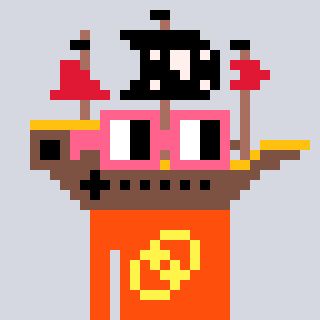
a pixel art character with square pink glasses, a pirateship-shaped head and a orange-colored body on a cool background